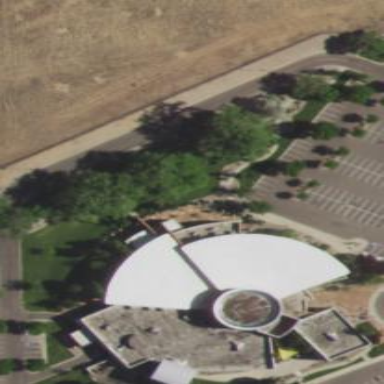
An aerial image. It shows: Building that serves as library.